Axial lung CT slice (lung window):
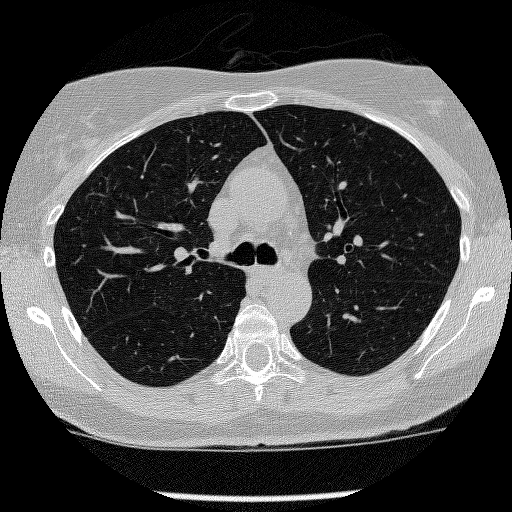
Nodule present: no